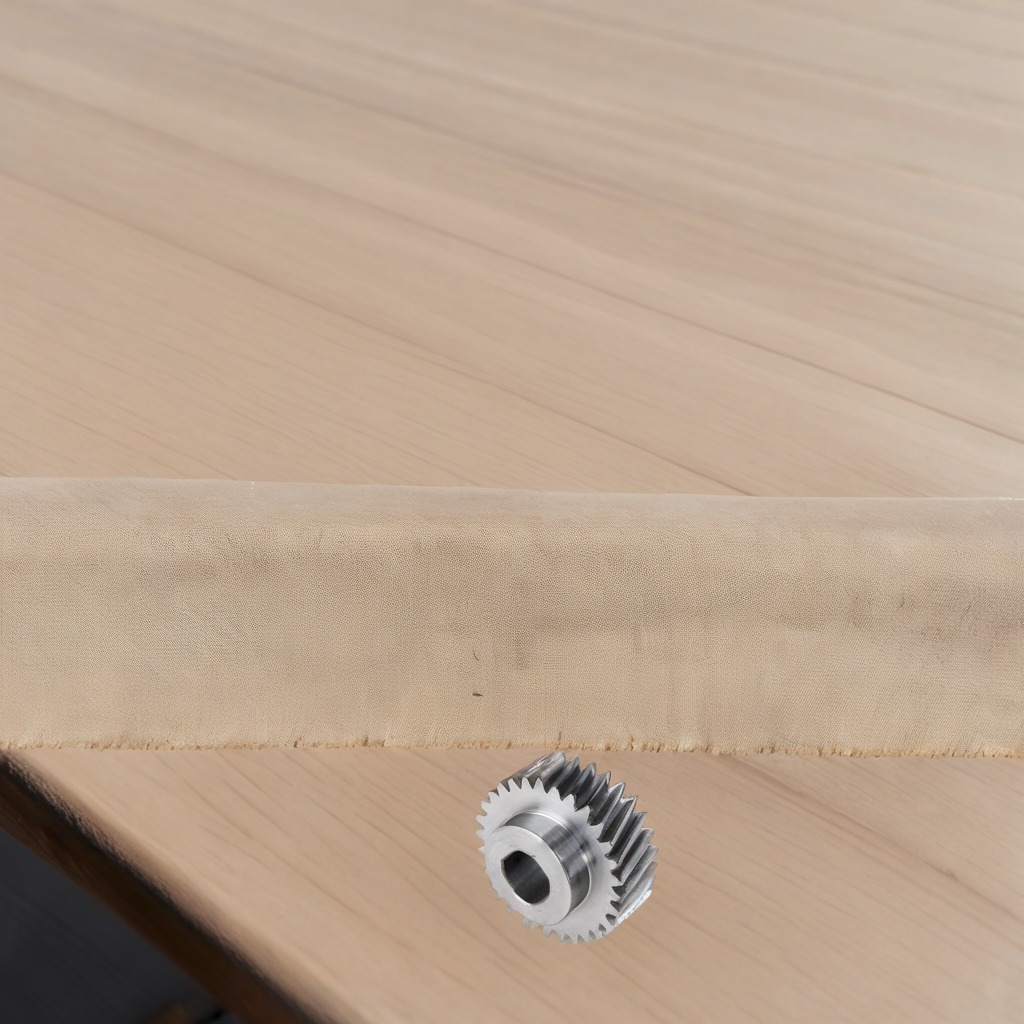
A steel gear with teeth is lying on the wooden table in an outdoor workshop during daytime bright natural light soft shadows worn but beneath the cloth.